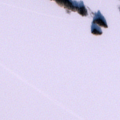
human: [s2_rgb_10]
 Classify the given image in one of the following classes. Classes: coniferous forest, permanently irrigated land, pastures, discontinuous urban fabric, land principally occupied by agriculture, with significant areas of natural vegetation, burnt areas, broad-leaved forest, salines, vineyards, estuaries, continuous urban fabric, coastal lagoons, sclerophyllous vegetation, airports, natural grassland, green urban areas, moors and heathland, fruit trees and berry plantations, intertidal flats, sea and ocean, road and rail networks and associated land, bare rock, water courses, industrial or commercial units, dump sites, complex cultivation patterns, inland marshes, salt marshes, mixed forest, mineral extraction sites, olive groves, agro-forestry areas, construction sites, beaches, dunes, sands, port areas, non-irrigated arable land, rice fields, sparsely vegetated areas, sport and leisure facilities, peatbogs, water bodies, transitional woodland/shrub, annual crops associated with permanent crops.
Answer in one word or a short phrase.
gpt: inland marshes, water bodies